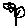
Label: flower